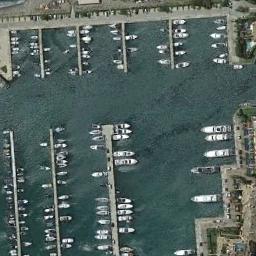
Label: harbor